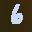
Label: 6